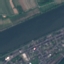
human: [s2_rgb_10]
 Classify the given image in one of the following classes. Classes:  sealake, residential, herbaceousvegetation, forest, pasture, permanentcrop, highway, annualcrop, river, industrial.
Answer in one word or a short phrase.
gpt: River